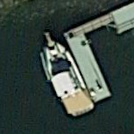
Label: civil